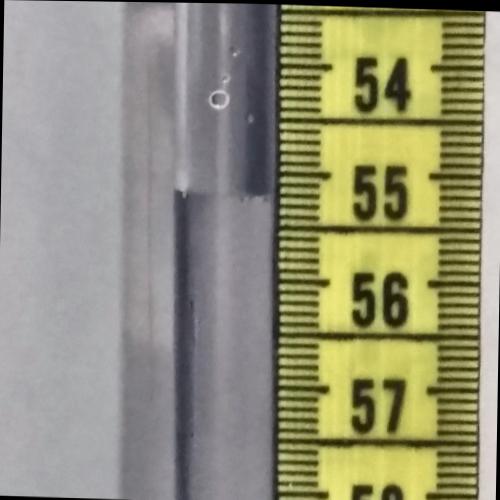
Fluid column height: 55.2 cm